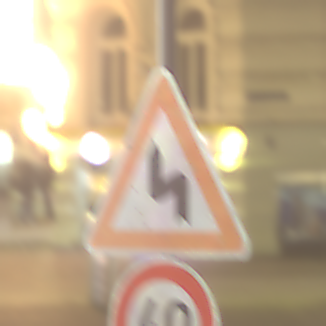
Verkehrszeichen: DoppelkurveZunaechstLinks
Zusatzzeichen unten: Geschwindigkeit40
Umgebung: Outdoor, Urban
Tageszeit: Night
Wetter: Clear
Licht: Artificial
Jahreszeit: NotSpecified
Kontrast: HighContrast